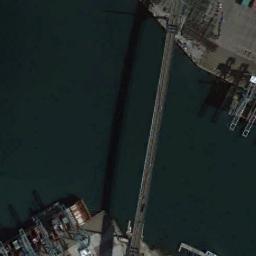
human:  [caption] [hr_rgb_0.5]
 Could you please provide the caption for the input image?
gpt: A bridge connects the land on both sides of the blue water, And there are many buildings on the land .

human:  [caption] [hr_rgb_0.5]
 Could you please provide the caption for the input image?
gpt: On one side of the river are densely built areas, And the color of the river water is turquoise .

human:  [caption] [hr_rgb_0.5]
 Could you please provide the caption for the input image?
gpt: A bridge built on a dark blue river and two harbors on both sides of the river .

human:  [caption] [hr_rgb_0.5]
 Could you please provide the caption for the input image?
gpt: There are many buildings beside the bridge .

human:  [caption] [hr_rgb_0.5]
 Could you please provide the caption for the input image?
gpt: A bridge is over the river with some buildings beside .